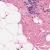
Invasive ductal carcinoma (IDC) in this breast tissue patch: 0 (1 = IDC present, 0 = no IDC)